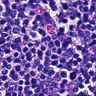
Metastatic tissue present: no